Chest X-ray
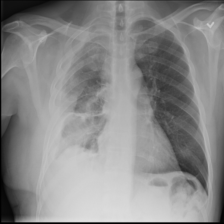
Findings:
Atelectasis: negative
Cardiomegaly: negative
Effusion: negative
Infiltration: negative
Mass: positive
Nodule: negative
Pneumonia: negative
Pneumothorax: negative
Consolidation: negative
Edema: negative
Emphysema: negative
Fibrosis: negative
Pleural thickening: negative
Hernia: negative